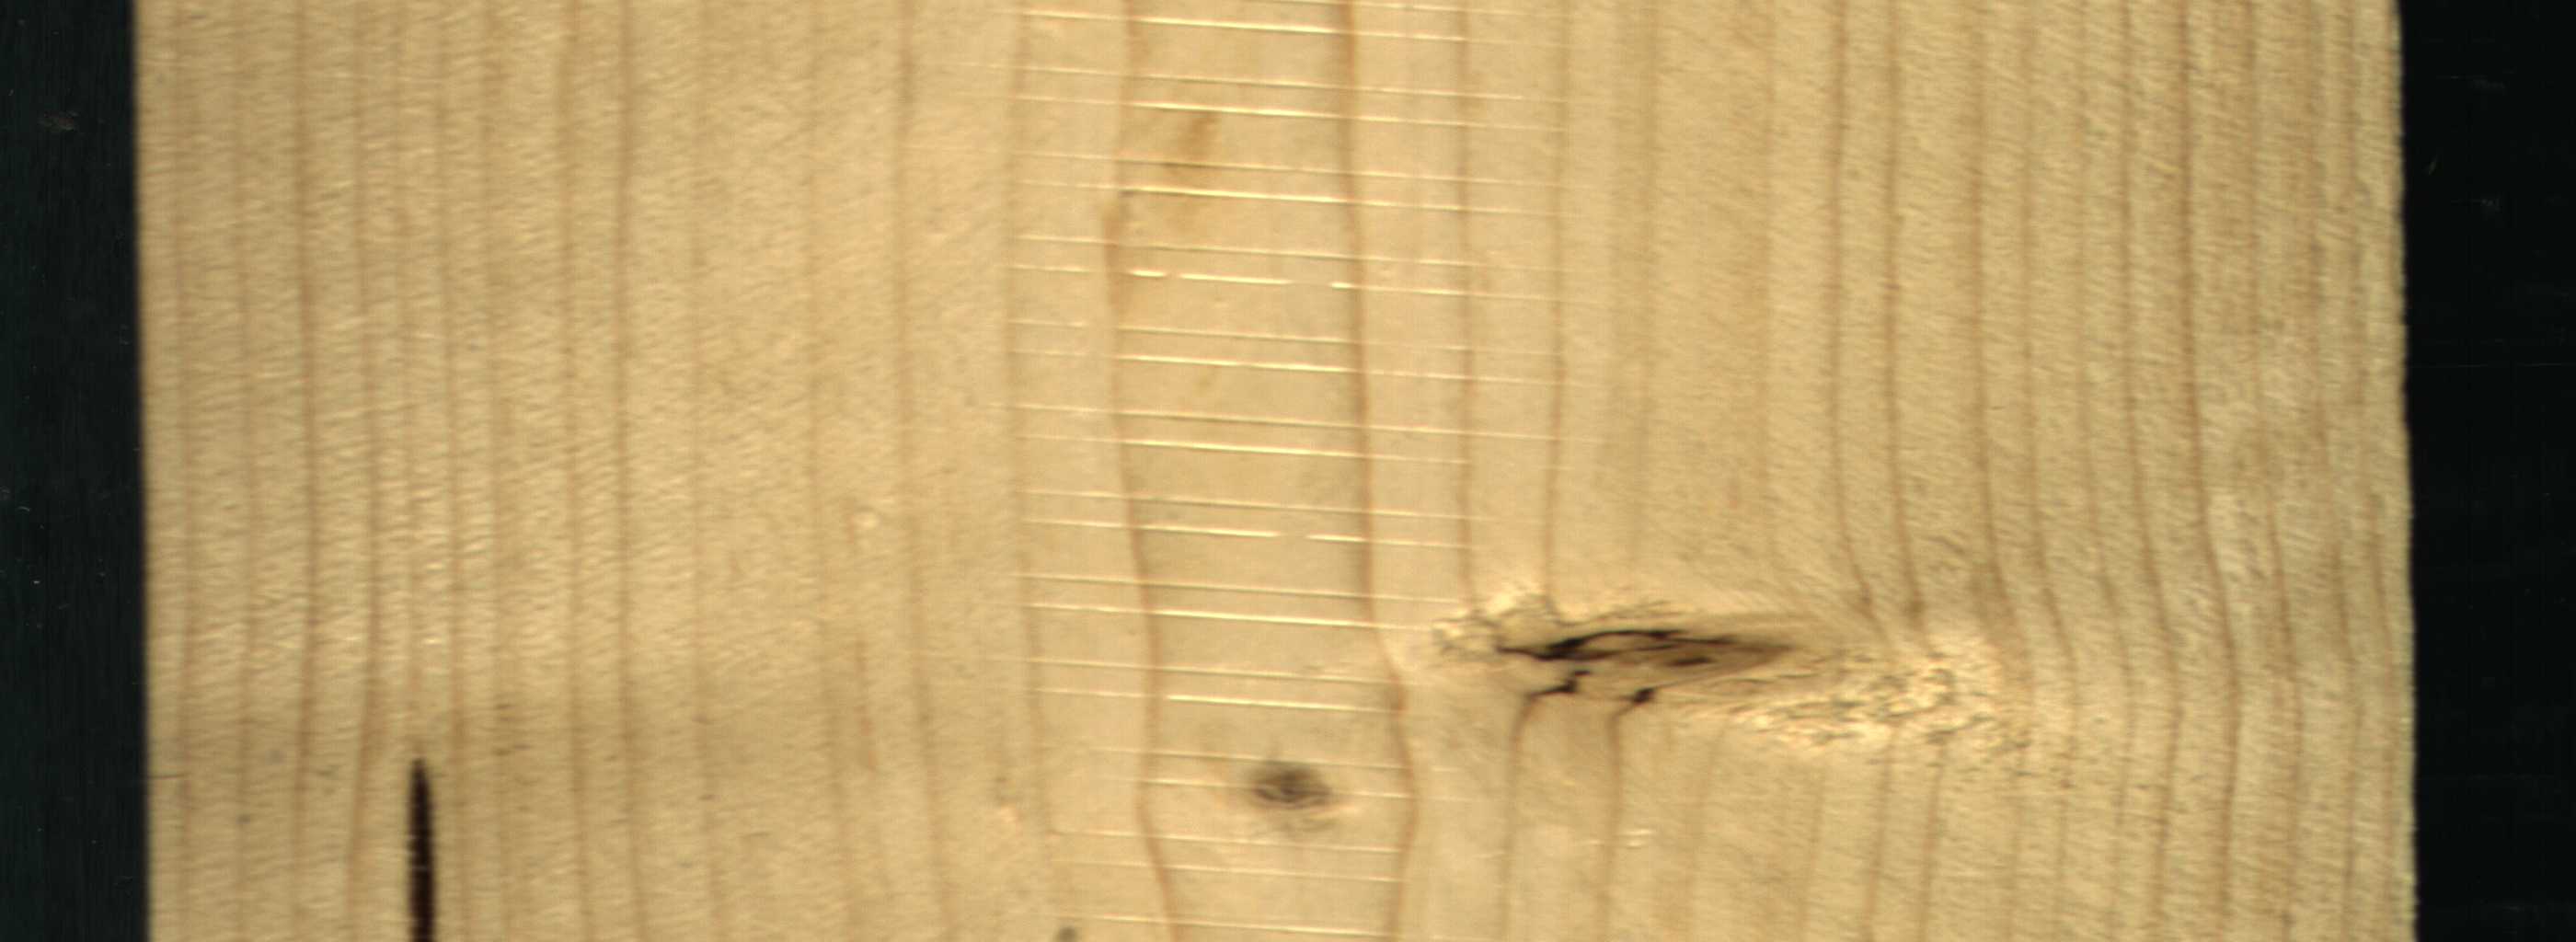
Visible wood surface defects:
resin
Dead_Knot
Live_Knot